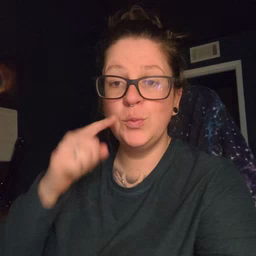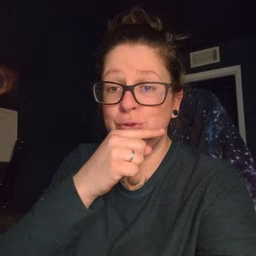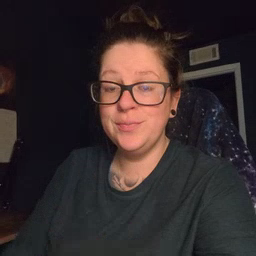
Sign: toothbrush